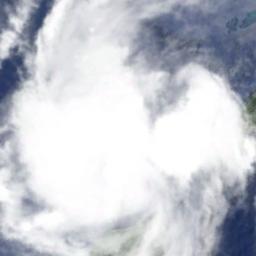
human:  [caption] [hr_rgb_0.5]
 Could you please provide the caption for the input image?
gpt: Thick white clouds cover the green land and blue sea .

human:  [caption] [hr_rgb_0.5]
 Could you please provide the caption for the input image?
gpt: A thin cloud floats on the azure sea .

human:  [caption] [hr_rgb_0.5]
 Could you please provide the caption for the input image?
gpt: The white cloud is above blue sea .

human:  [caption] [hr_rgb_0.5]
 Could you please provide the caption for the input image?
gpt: The stratus clouds are located above the surface of the sea .

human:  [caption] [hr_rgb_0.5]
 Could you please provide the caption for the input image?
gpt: There are thick white clouds over a blue sea .